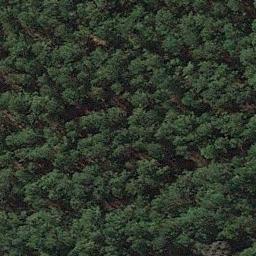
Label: forest